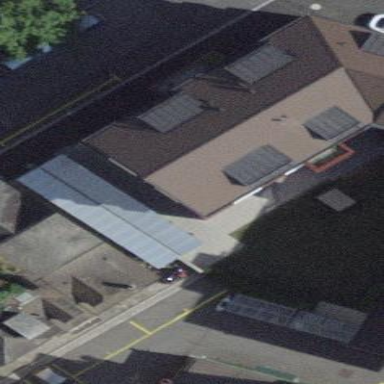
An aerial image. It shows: Building with shed for bicycle parking.